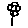
Label: flower